Interaction volume radius: 5 \u00c5
Interaction volume height: 15 \u00c5
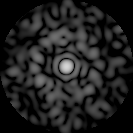
Disorder parameter: 0.8176